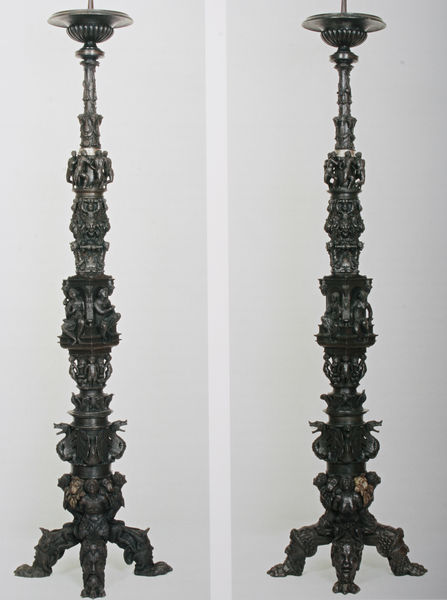
Titel: Zwei Kandelaber
Künstler: Maffeo Olivieri
Standort: Venedig
Institution: San Marco, Cappella dei Mascoli
Schlagwörter: blätter, dunkel, fuß, mann, weiß, menschen, frau, grau, hintergrund, köpfe, schwarz, tiere, muster, ornament, zylinder, gesichter, barock, gesicht, lang, mensch, schale, silber, teller, kirche, gold, stehend, drei, paar, gotik, krone, alltag, kannelierung, ranken, skulptur, beine, relief, füße, zwei, massiv, figuren, ornamente, verzierung, kerze, kerzen, leuchter, metall, bronze, plastik, hoch, gruppen, foto, fotografie, photographie, eisen, messing, zinn, ringe, religion, scheibe, schwarzweiss, kupfer, stand, krallen, altar, girlanden, photo, senkrecht, verziert, kerzenständer, knauf, kerzenhalter, kerzenleuchter, plastiken, gotisch, teufel, mittelalter, schlangen, ständer, halter, register, objekt, schaft, ziseliert, dreifuss, durchbrochen, sakral, aufnahme, doppelt, verzierungen, drachen, kandelaber, konisch, grotesk, armleuchter, bildhauer, photografie, aufbau, baluster, guß, verzerrt, vertikal, masken, dorn, kultur, ziselierung, atelieraufnahme, studioaufnahme, halbplastik, dreibeinig, kerzenhalterpaar, photographien, halbplastiken, kerzenständerpaar, photod, halte, baluister, massi, skulptiert, köofe, ständern, dreifüssig, vierfüssig